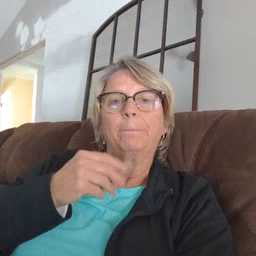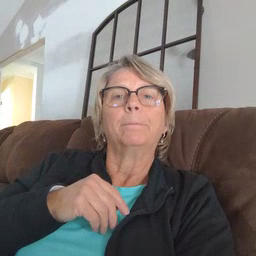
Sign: sleep